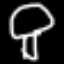
Label: mushroom